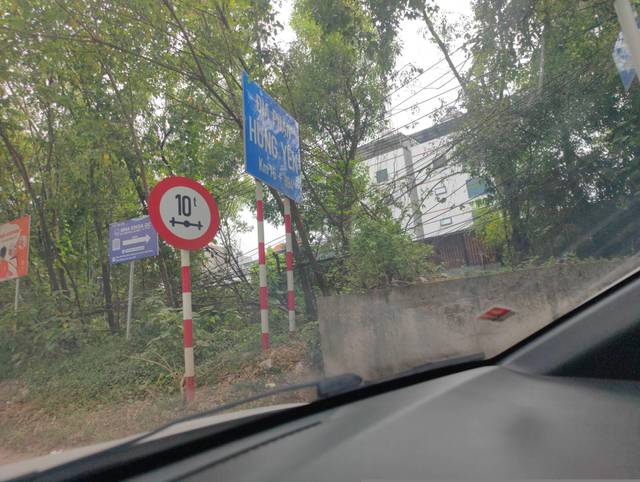
Region: Vietnam
Coordinates: 20.975, 105.92